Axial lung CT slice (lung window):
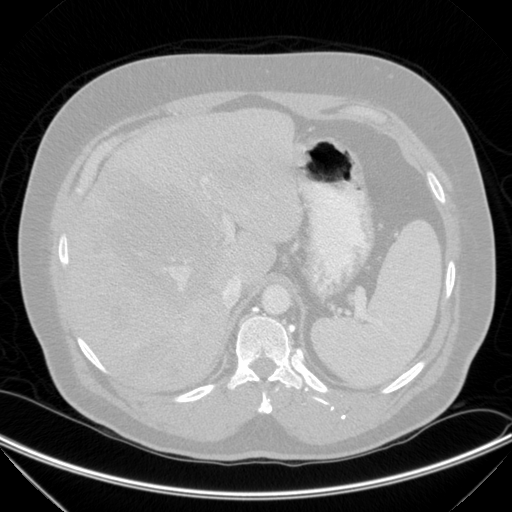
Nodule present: no